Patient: sex F, age 68
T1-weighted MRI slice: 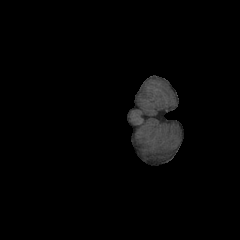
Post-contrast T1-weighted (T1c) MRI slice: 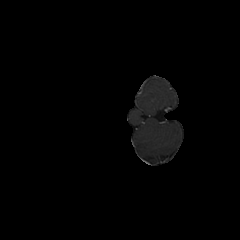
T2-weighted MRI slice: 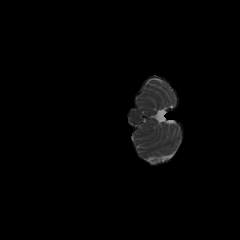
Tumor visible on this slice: no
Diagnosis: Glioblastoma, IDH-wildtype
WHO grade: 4